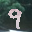
Label: 9